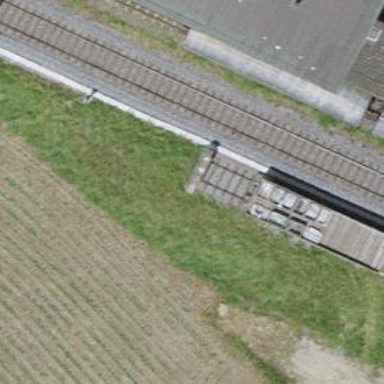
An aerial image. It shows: Railway buffer stop.